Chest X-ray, AP view. Patient: 43 years old, sex F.
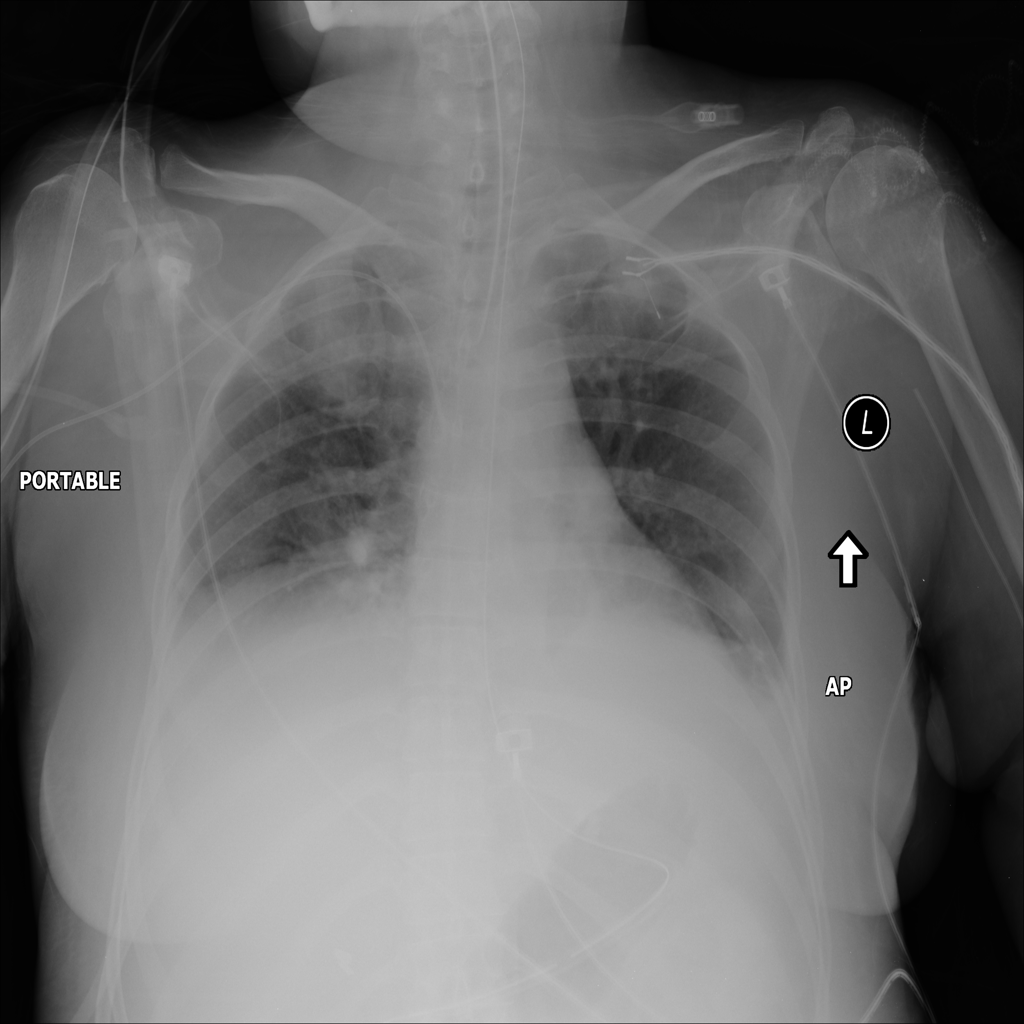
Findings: Atelectasis, Infiltration